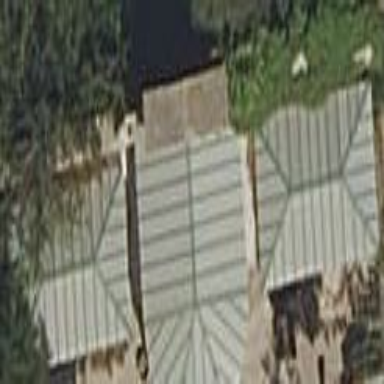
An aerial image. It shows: Plant nursery.